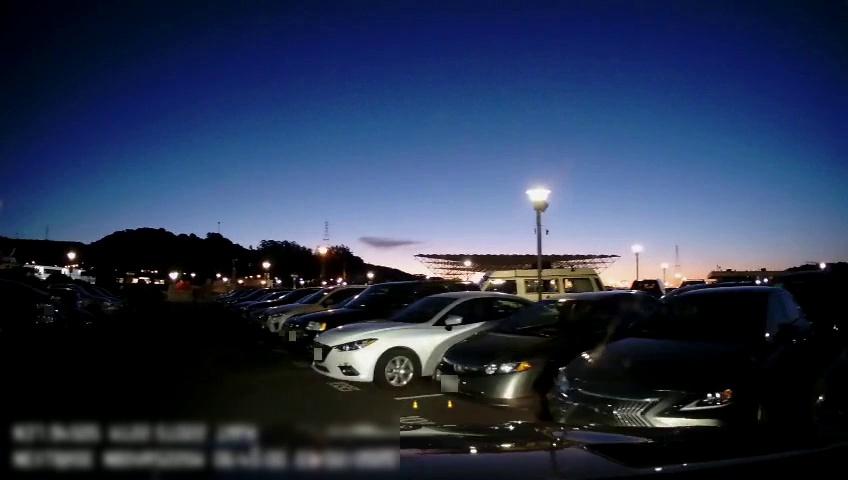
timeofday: Night
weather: Other
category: Drivable Space
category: Vehicles | Car
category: Vehicles | Car
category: Vehicles | SUV
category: Vehicles | Car
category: Vehicles | Car
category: Vehicles | SUV
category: Vehicles | Car
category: Vehicles | Car
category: Vehicles | Car
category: Vehicles | Car
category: Vehicles | SUV
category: Vehicles | SUV
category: Vehicles | Car
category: Vehicles | SUV
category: Vehicles | Other LV
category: Vehicles | SUV